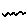
Label: zigzag